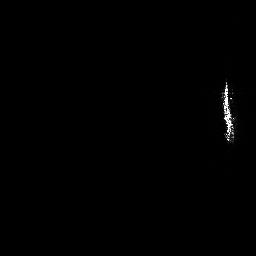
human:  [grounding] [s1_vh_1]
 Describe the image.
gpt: In the satellite image, there is  <ref>1 medium ship </ref> <box>[[85, 30, 91, 55, 0]]</box> located at right.